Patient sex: F
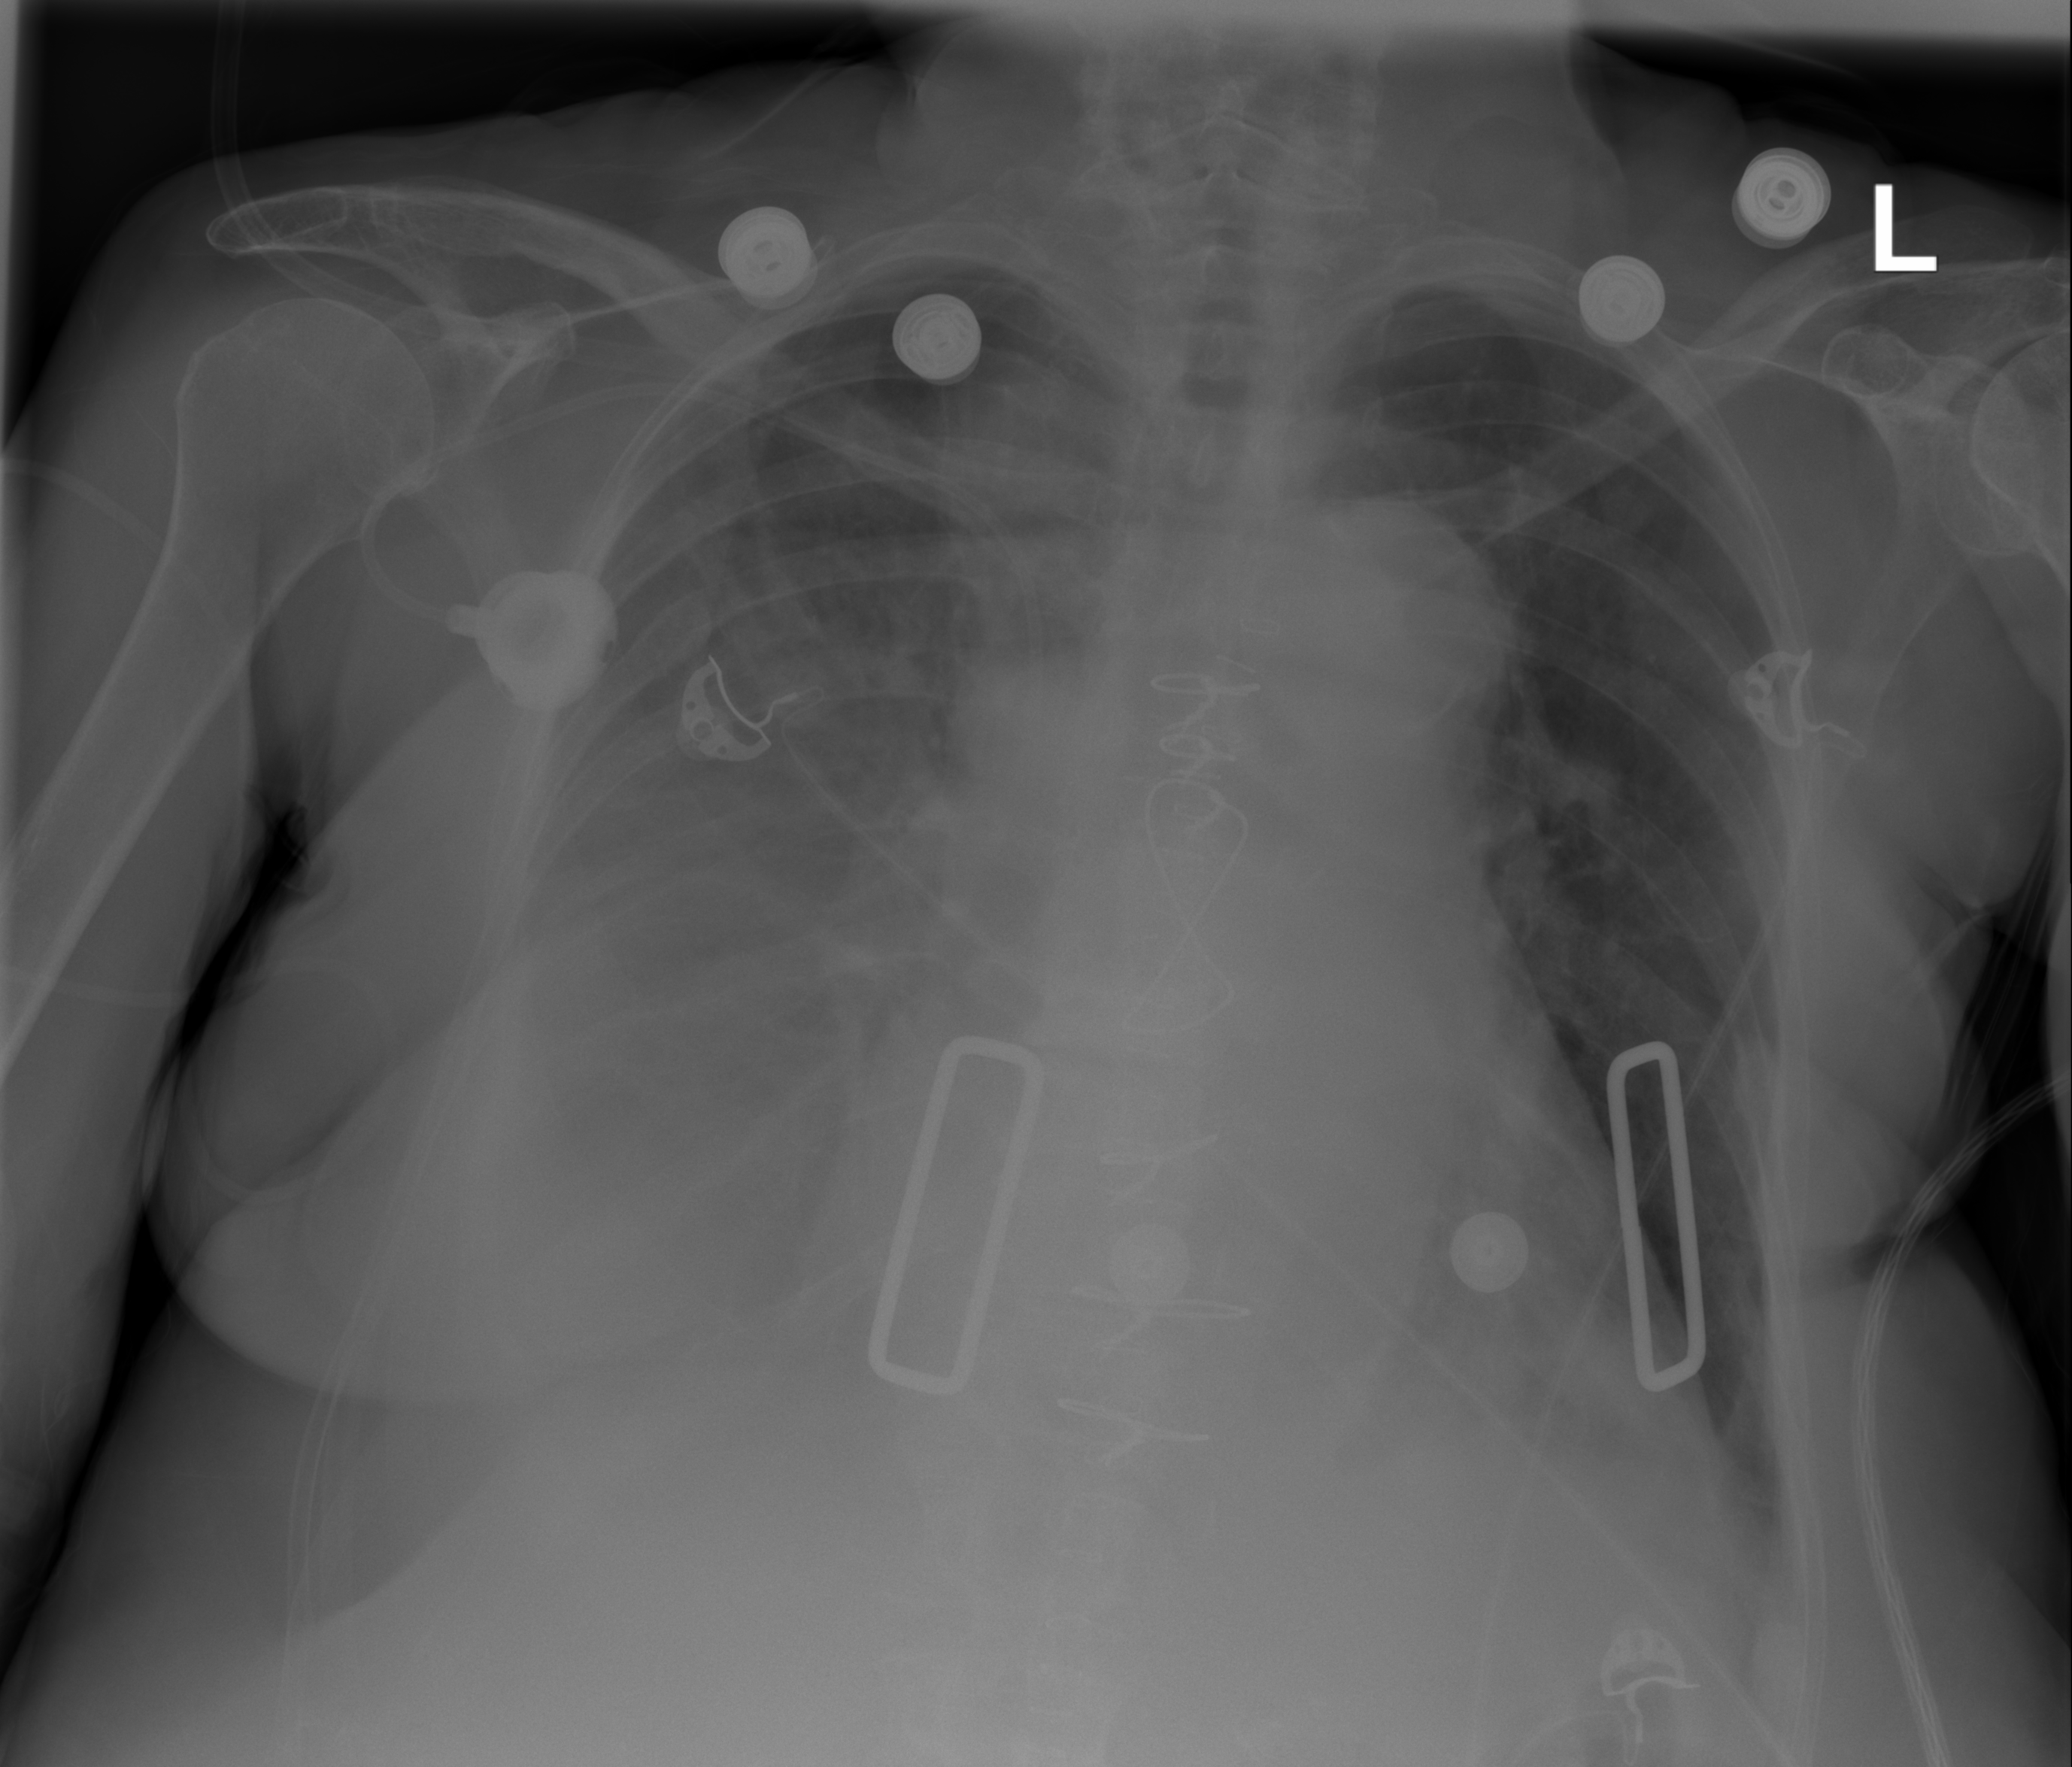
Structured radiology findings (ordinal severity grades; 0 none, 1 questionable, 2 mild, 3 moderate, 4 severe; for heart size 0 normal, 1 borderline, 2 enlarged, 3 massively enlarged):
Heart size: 3
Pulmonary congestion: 2
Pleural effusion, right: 3
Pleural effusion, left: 2
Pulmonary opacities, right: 2
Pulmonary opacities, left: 0
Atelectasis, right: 2
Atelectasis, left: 2